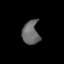
Tissue: prostate
Cell type: T cells
Senescence score: 0.3198
Nuclear area (px): 391
Mean DAPI intensity: 106.258